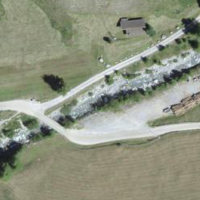
EUNIS habitat code: 26
Species observed at this site:
Artemisia vulgaris
Chamaenerion fleischeri
Polemonium caeruleum
Campanula glomerata
Phyteuma orbiculare